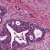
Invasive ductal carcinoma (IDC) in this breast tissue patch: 0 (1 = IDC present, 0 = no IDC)